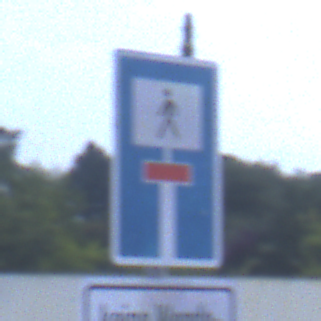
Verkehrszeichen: SackgasseFussgaengerDurchlaessig
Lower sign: HinweisGeaenderteVorfahrtVerkehrsfuehrungVerkehrsregelung3
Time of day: SunriseSunset
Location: Outdoor (Suburban)
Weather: PartlyCloudy
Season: NotSpecified
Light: Natural